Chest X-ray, AP view. Patient: 66 years old, sex F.
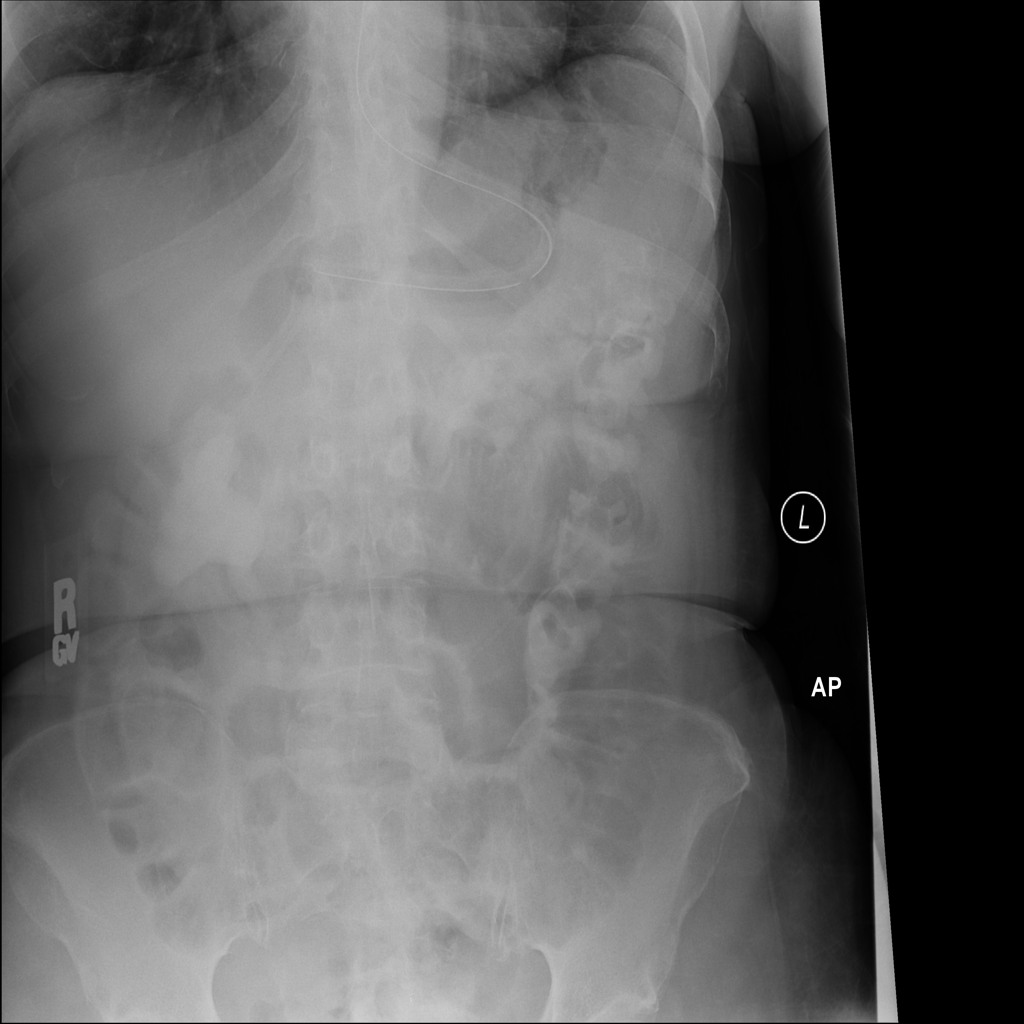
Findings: Consolidation